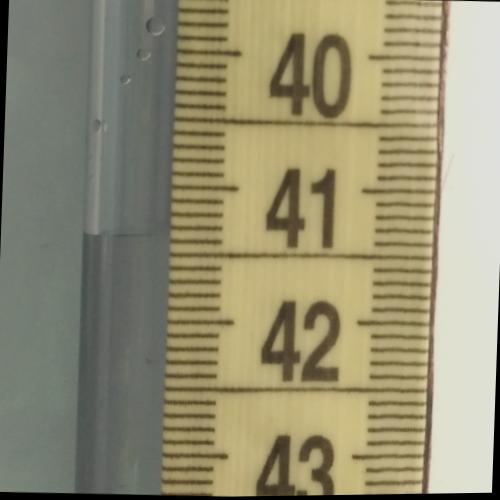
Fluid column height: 41.4 cm